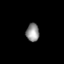
Tissue: prostate
Cell type: Fibroblasts
Senescence score: 0.7592
Nuclear area (px): 230
Mean DAPI intensity: 144.691